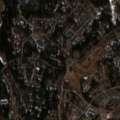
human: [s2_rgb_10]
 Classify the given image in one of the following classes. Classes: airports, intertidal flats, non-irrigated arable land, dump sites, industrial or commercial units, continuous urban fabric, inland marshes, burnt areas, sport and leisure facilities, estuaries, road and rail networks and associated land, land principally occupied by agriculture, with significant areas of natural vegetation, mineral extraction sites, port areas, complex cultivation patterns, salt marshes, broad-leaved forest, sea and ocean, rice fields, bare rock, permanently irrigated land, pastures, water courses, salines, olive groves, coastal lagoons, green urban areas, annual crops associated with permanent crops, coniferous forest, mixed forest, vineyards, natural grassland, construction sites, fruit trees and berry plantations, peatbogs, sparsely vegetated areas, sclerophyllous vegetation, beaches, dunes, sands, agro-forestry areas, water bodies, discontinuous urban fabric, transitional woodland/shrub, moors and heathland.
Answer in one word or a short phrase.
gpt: discontinuous urban fabric, green urban areas, mixed forest